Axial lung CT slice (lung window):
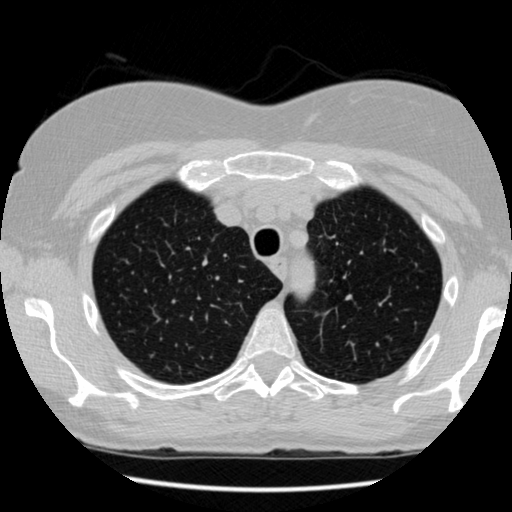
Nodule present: no